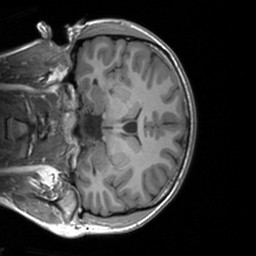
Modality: T1w
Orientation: coronal
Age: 25
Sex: female
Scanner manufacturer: siemens
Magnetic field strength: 3 T
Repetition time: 1.9 s
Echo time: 0.00226 s